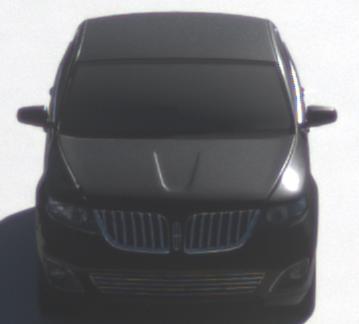
Make: Lincoln
Model: MKS
Detailed model: -
Model produced from: 2008
Model produced until: 2011
Doors: 4
Color: black
Road condition: dry road
Daytime: morning or afternoon
Contrast: high contrast